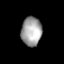
Tissue: lung
Cell type: Endothelial cells
Senescence score: 0.565
Nuclear area (px): 582
Mean DAPI intensity: 161.163